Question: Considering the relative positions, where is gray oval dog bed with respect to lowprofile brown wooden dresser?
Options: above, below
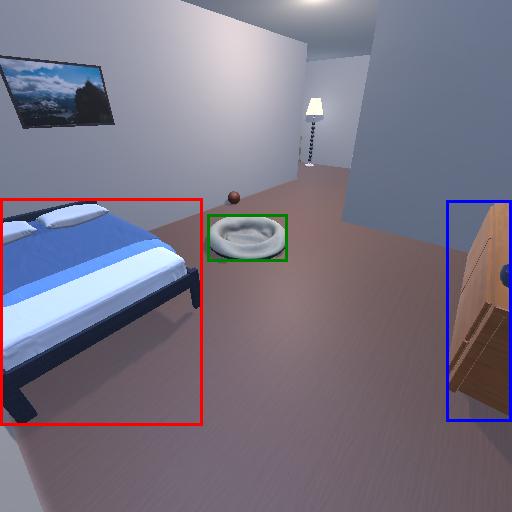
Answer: above